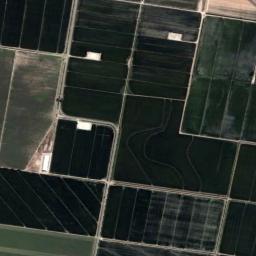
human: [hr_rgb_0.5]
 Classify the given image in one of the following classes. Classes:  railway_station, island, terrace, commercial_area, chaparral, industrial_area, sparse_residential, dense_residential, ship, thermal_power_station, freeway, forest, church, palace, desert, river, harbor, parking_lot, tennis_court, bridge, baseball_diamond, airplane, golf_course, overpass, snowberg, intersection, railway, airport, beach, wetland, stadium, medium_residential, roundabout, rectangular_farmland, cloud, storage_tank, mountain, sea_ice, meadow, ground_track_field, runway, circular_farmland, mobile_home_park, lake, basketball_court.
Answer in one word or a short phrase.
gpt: rectangular_farmland